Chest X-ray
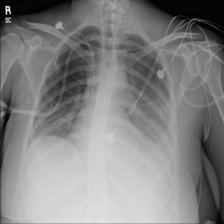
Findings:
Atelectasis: negative
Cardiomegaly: negative
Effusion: positive
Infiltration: positive
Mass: negative
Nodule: negative
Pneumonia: negative
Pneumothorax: negative
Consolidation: negative
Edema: negative
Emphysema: negative
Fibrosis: negative
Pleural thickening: negative
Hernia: negative